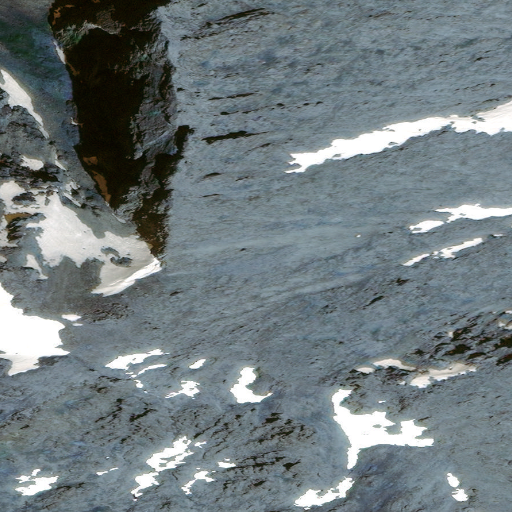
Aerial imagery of mountains in Alaska named Gechiak Mountains containing only unknown